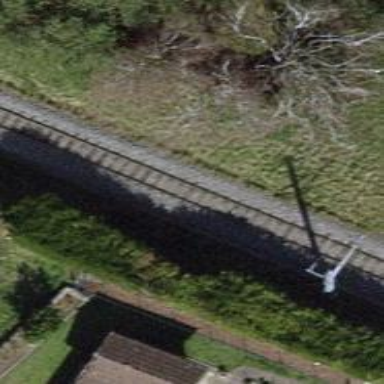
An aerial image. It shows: Narrow-gauge railway with 1 track. The tracks are electrified with contact line.